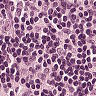
Metastatic tissue present: no